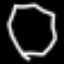
Label: octagon